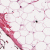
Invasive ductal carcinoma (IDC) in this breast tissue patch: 0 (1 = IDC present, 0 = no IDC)